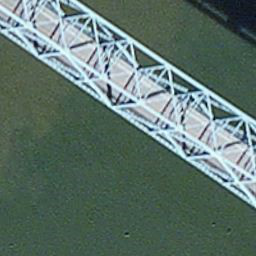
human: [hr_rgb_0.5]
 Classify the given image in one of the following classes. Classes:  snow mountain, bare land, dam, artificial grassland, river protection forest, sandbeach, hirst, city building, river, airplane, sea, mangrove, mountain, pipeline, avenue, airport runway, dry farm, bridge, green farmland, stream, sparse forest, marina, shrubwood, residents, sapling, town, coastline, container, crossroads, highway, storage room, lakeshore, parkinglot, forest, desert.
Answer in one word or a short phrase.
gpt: bridge